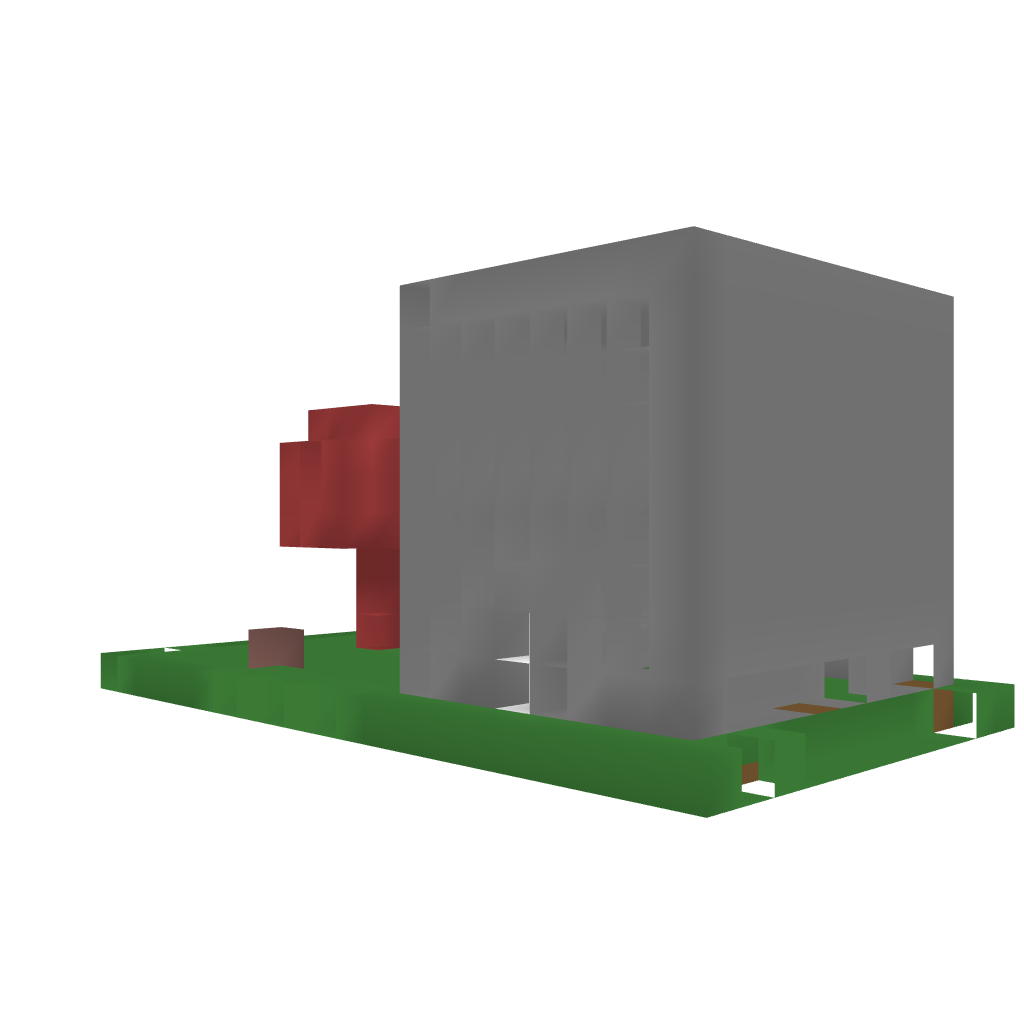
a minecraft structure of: Mooshroom red house bad low quality